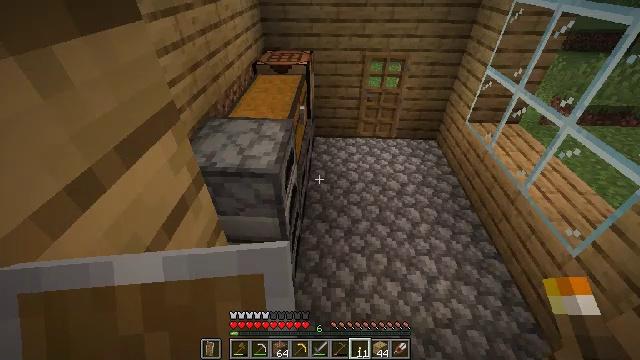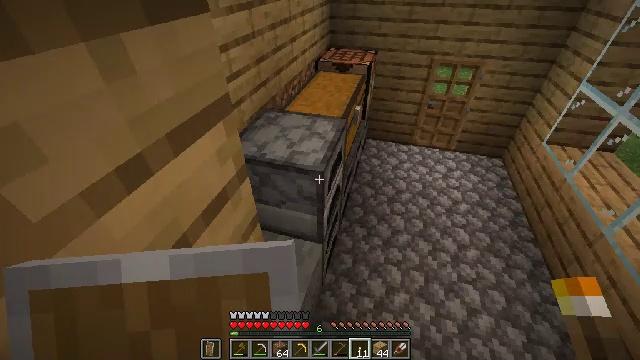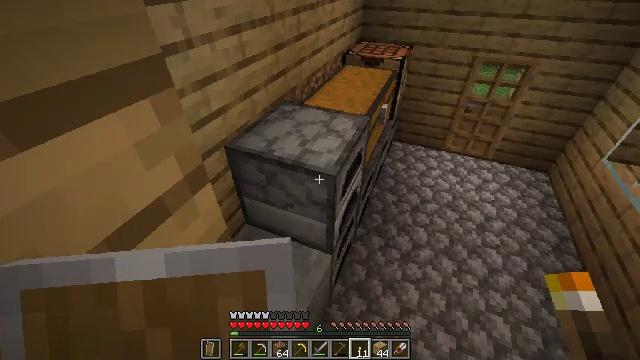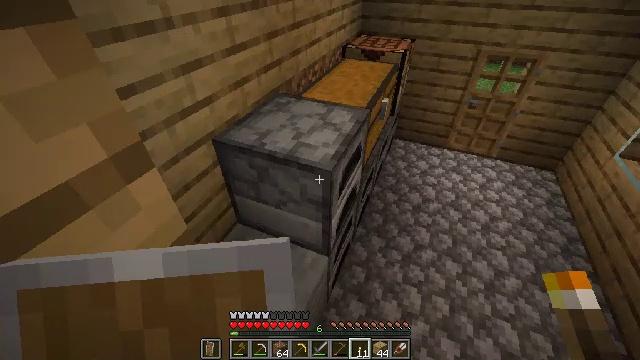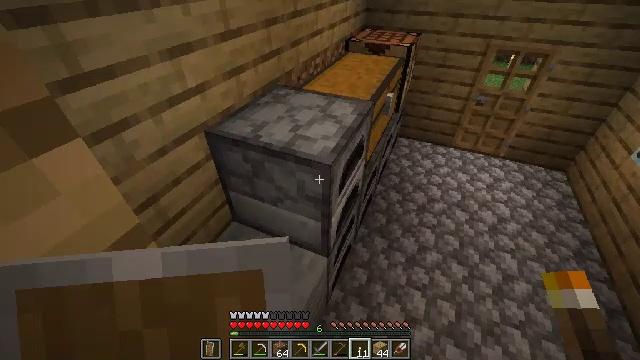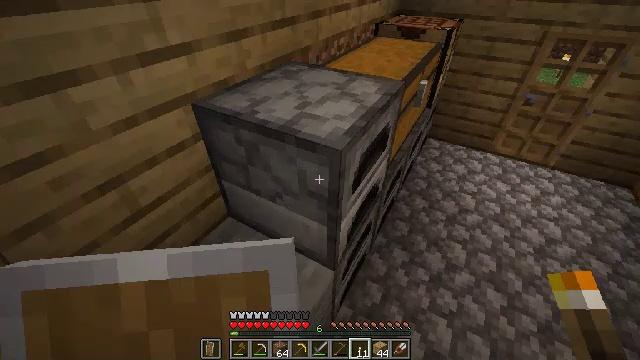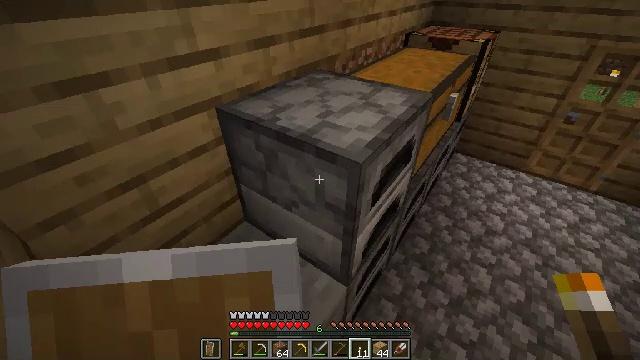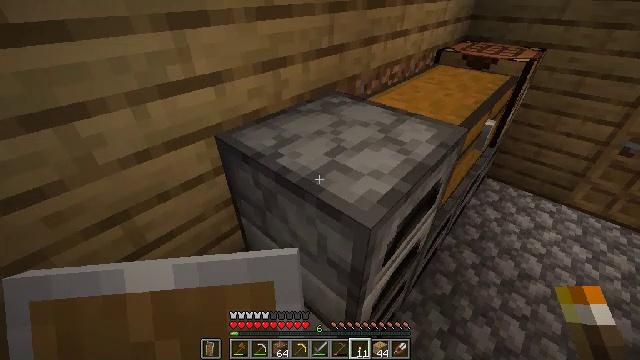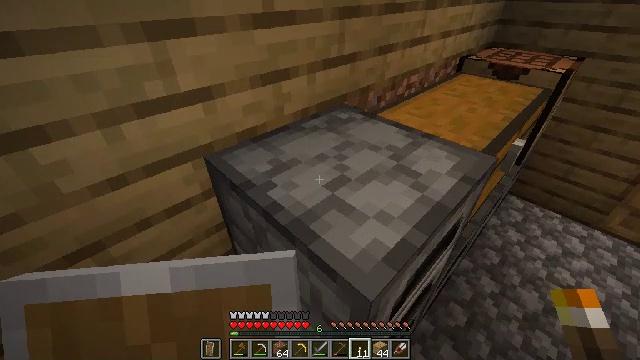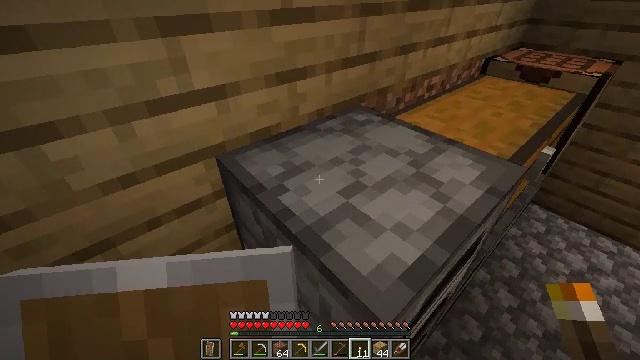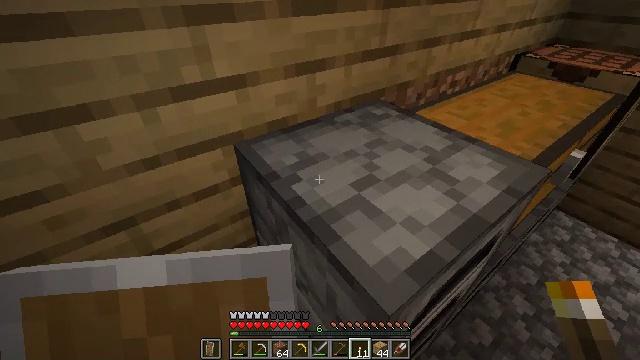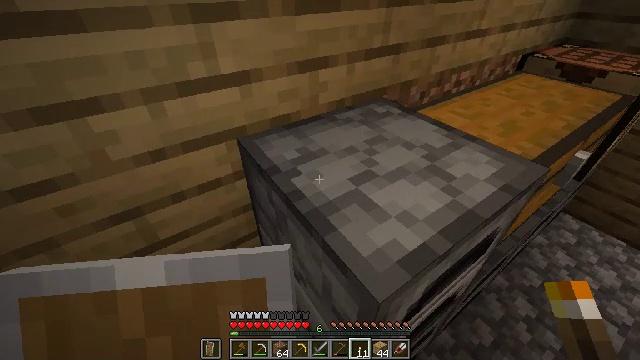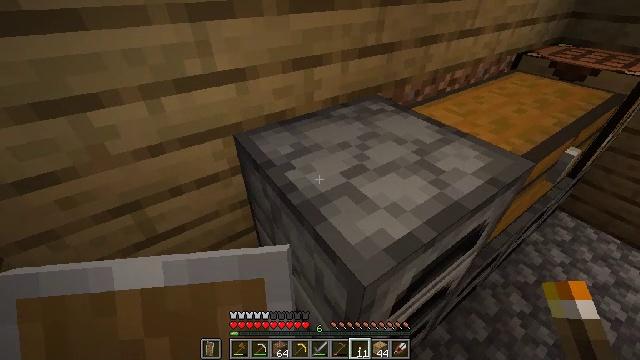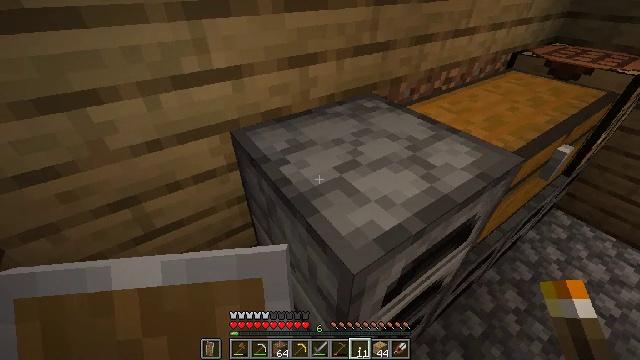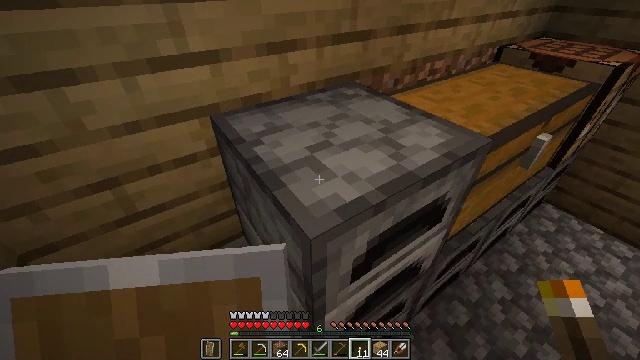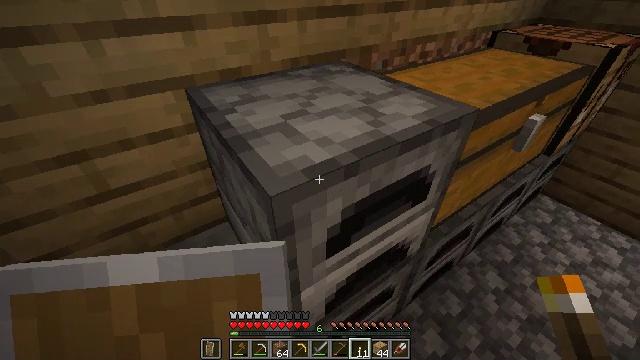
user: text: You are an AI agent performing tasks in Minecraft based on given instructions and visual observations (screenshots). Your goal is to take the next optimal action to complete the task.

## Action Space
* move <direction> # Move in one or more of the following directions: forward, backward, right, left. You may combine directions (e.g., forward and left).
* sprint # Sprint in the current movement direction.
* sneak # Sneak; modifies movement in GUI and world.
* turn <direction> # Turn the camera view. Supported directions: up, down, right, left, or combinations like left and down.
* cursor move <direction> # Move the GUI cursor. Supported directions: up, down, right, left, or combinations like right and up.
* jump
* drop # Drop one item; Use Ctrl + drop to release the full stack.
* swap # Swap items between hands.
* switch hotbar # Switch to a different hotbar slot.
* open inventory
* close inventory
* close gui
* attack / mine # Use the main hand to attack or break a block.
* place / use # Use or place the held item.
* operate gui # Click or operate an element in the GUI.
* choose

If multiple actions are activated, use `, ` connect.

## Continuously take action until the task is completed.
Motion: motion action
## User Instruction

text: Craft the golden apple on a crafting table.
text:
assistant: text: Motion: move forward, turn left
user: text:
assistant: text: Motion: move forward, turn left
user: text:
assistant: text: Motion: move forward
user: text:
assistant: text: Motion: move forward
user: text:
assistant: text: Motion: move forward, turn left
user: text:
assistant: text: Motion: move forward, turn left and up
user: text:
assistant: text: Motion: move forward, turn left and up
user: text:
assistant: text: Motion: move forward and move right, turn left
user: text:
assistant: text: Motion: move forward and move right, turn left
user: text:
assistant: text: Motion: move right, turn left and down
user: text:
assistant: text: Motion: move right, turn left
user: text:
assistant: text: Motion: no_op
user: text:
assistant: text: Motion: move right
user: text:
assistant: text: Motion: move right
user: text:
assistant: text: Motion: move right
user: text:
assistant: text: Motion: move right
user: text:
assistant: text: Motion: move right
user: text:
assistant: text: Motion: move right
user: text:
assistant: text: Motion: move right
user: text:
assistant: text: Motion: move right
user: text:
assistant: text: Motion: move right
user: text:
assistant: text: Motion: move right, turn right and up
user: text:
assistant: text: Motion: move right, turn right and up
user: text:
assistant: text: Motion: move right, turn right and up
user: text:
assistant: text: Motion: move right, turn right and up
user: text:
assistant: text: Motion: move right
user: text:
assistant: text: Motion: move right
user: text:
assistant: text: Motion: move right
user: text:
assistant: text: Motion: no_op
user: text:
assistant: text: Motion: turn up